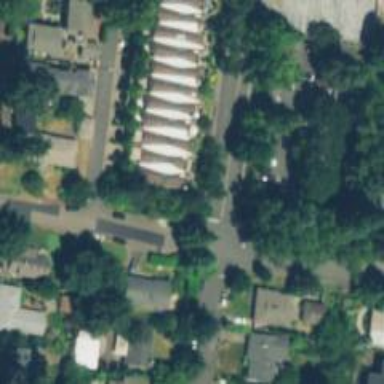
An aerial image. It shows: Residential road with sidewalk on the left.